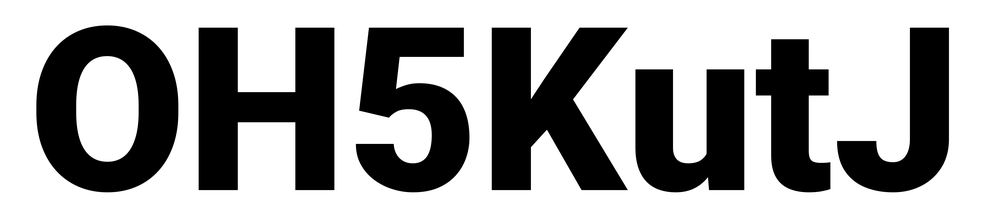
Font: Roboto_Black